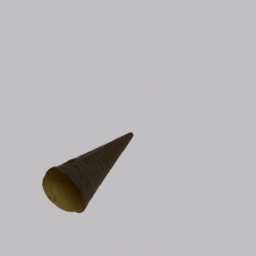
Label: nature